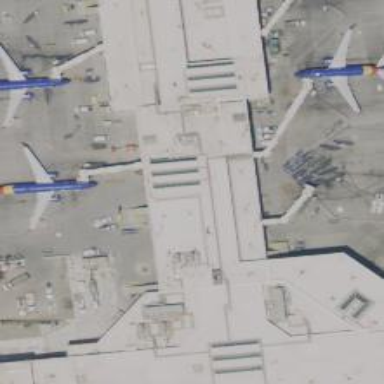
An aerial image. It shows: Information terminal.